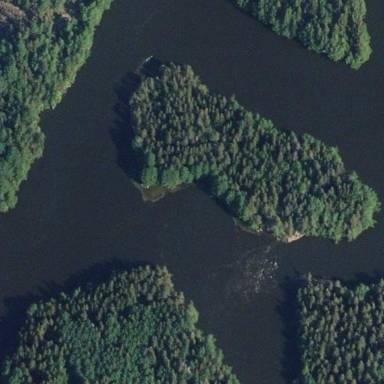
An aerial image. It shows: Deciduous woodland on small islet.